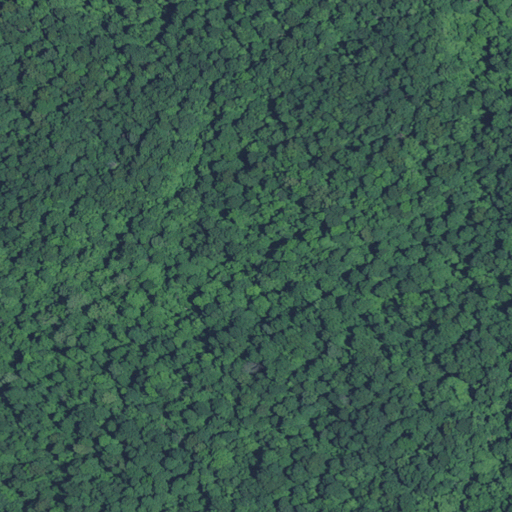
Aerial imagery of mountains in Kentucky named Tichenor Hills containing only deciduous forest